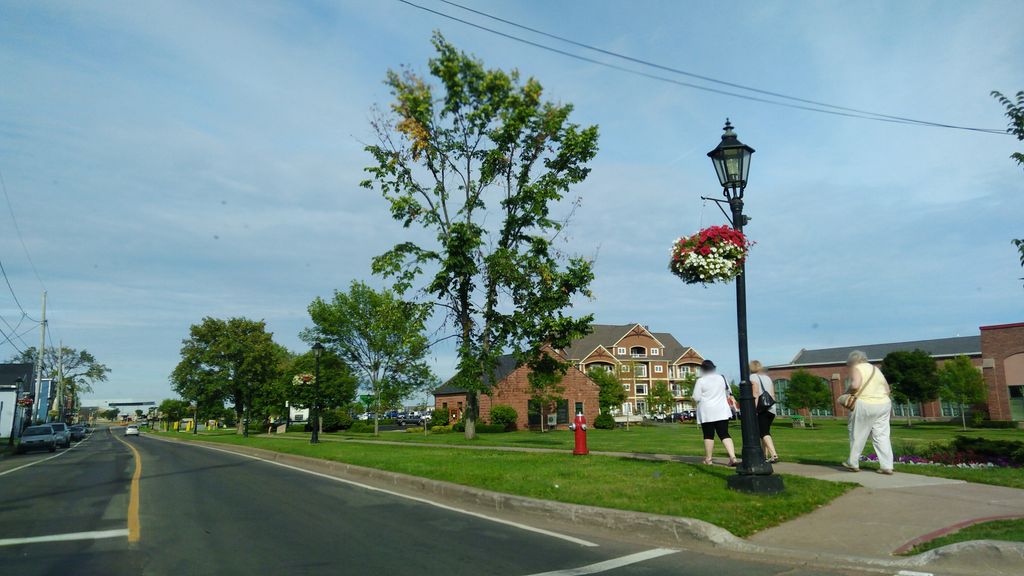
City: charlottetown